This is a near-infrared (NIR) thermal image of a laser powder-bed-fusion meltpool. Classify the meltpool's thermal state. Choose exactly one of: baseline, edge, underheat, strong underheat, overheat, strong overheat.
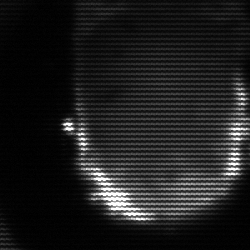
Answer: baseline